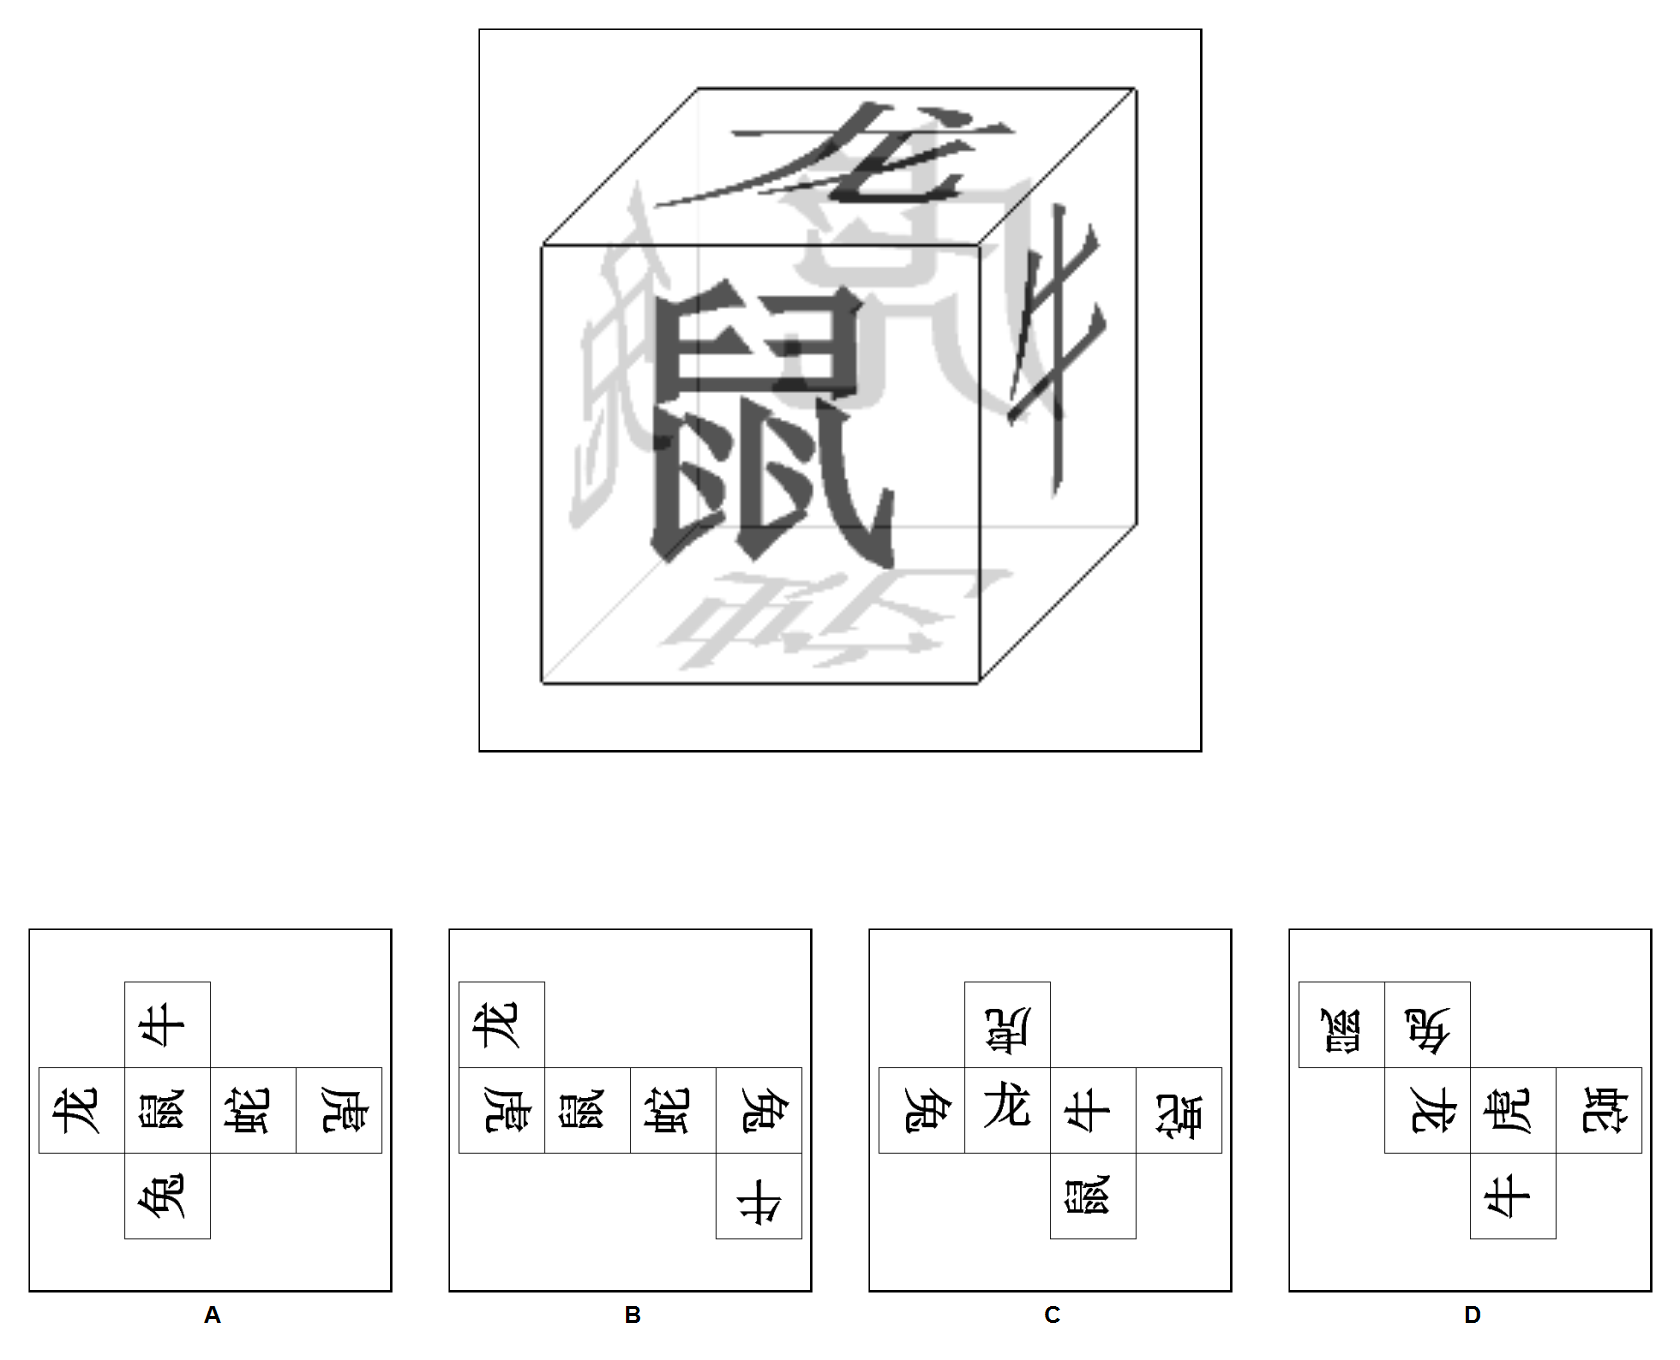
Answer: B